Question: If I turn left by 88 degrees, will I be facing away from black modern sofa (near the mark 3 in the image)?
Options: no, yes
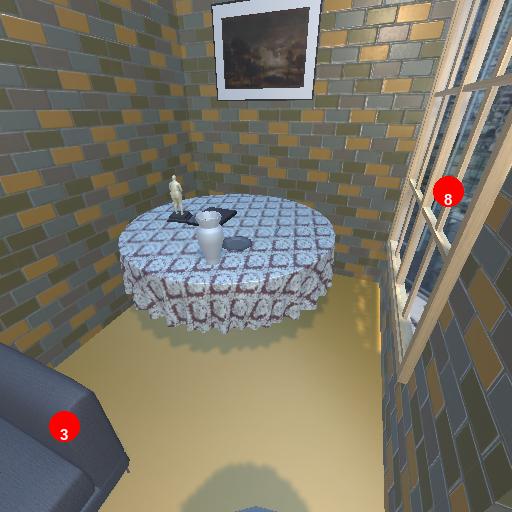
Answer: no